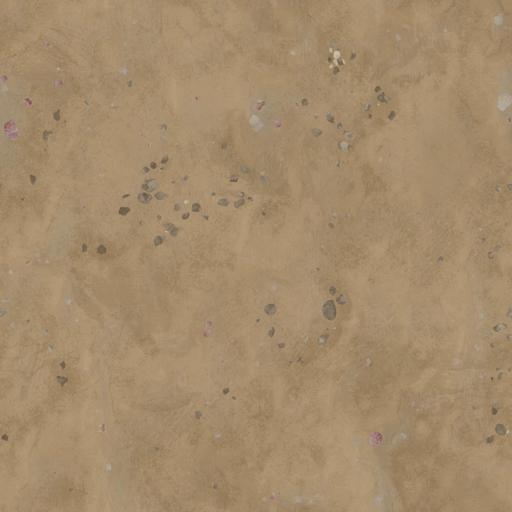
Tags: dirt dirty ground mud